Question: I am trying to get 'friends_location' from the Facebok Graph API. I am accessing the API using the <URL> framework.
I have set the following permissions for my app:
'friends_about_me,friends_location,friends_hometown,user_location,email,user_birthday,offline_access,user_hometown'
This is the request for permission screen the user sees on Facebook:

I have tried the following methods to get the friend's details:
HybridAuth: '$hybrid->getUserContacts();'
and
Native API: '$hybrid->api()->api('/me/friends');'
Both return the following format without the friend's location:
'{"identifier": "<PHONE>","displayName": "Joe Smith",},'
I have also seen <URL> question but I have already included the 'friends_about_me' permission in my request.
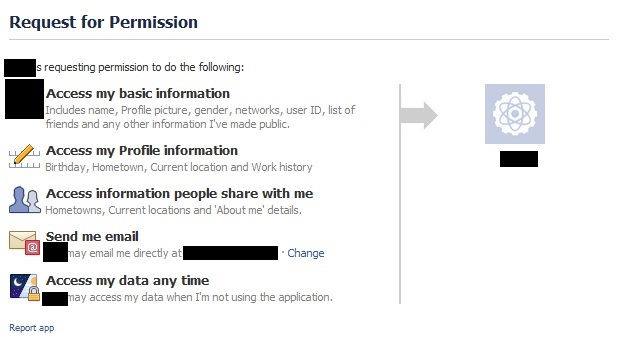
Answer: Take a look at the Graph API explorer:
<URL>
Click on the "Get access token" button and select (under the Friends Data Permissions tab):
- -
Once you have given the permissions for the access token click the friends link under connections in the right hand column. Your GET request should now look something like this:
<URL>
You should now have a list of your friends with their name and id. If you click on the id you will see the results for that friend which include the hometown and location.
Hope that helps.